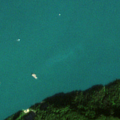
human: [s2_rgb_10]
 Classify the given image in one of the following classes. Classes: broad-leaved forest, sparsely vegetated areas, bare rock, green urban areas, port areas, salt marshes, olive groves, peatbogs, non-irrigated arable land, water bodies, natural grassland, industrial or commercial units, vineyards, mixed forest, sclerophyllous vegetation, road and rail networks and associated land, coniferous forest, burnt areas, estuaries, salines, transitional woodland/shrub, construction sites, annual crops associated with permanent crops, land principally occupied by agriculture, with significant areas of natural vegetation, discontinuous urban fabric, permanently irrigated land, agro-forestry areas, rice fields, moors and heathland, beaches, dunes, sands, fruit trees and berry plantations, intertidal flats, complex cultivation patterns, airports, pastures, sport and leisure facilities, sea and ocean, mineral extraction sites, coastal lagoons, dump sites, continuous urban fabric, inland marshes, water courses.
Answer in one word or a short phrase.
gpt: mixed forest, water bodies